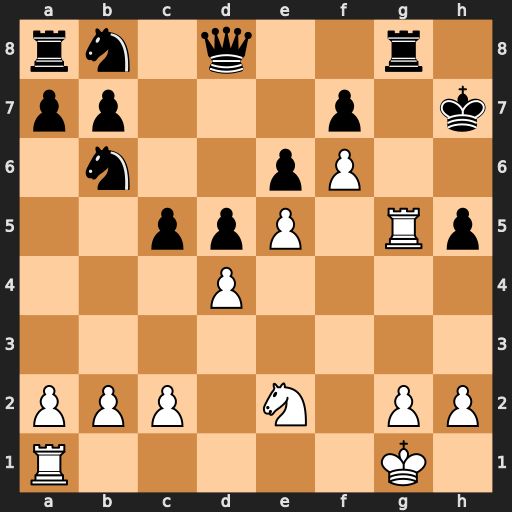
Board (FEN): rn1q2r1/pp3p1k/1n2pP2/2ppP1Rp/3P4/8/PPP1N1PP/R5K1
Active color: w
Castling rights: -
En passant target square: -
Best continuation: Rxh5+ Kg6 Nf4#